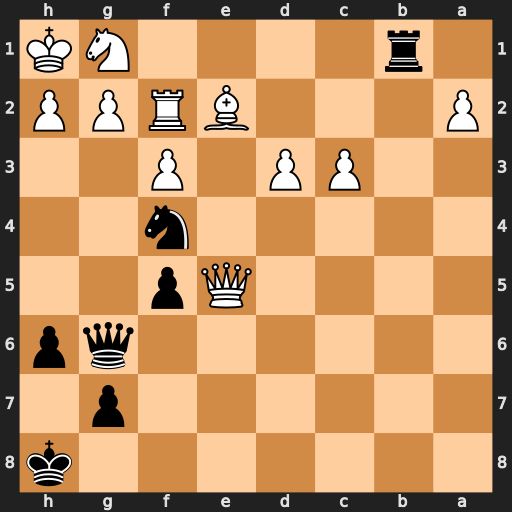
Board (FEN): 7k/6p1/6qp/4Qp2/5n2/2PP1P2/P3BRPP/1r4NK
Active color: b
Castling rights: -
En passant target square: -
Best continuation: Nh3 Qe8+ Qxe8